一年级 · 组合几何学
缺了块

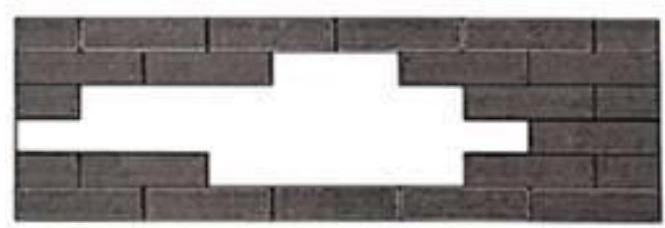
答案: 详解10